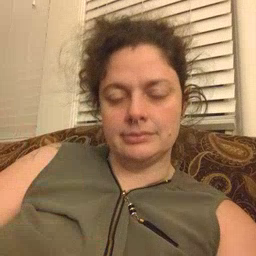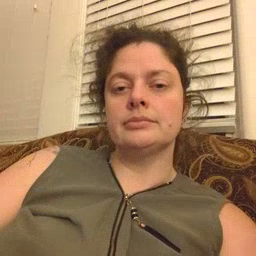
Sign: beside